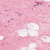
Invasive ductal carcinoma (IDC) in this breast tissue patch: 0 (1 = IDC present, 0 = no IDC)